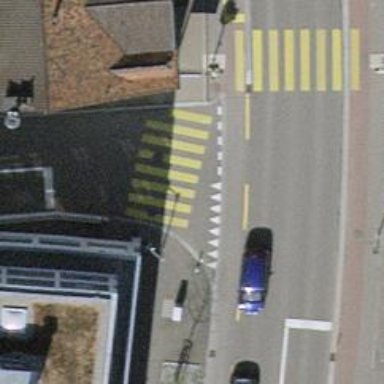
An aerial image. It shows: Kerb barrier.